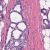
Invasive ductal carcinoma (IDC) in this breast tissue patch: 1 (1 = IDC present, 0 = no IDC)